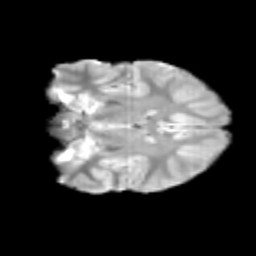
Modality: T2w
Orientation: coronal
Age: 9
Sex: female
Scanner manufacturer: siemens
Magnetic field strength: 3 T
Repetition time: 3.8 s
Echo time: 0.07 s